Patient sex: F
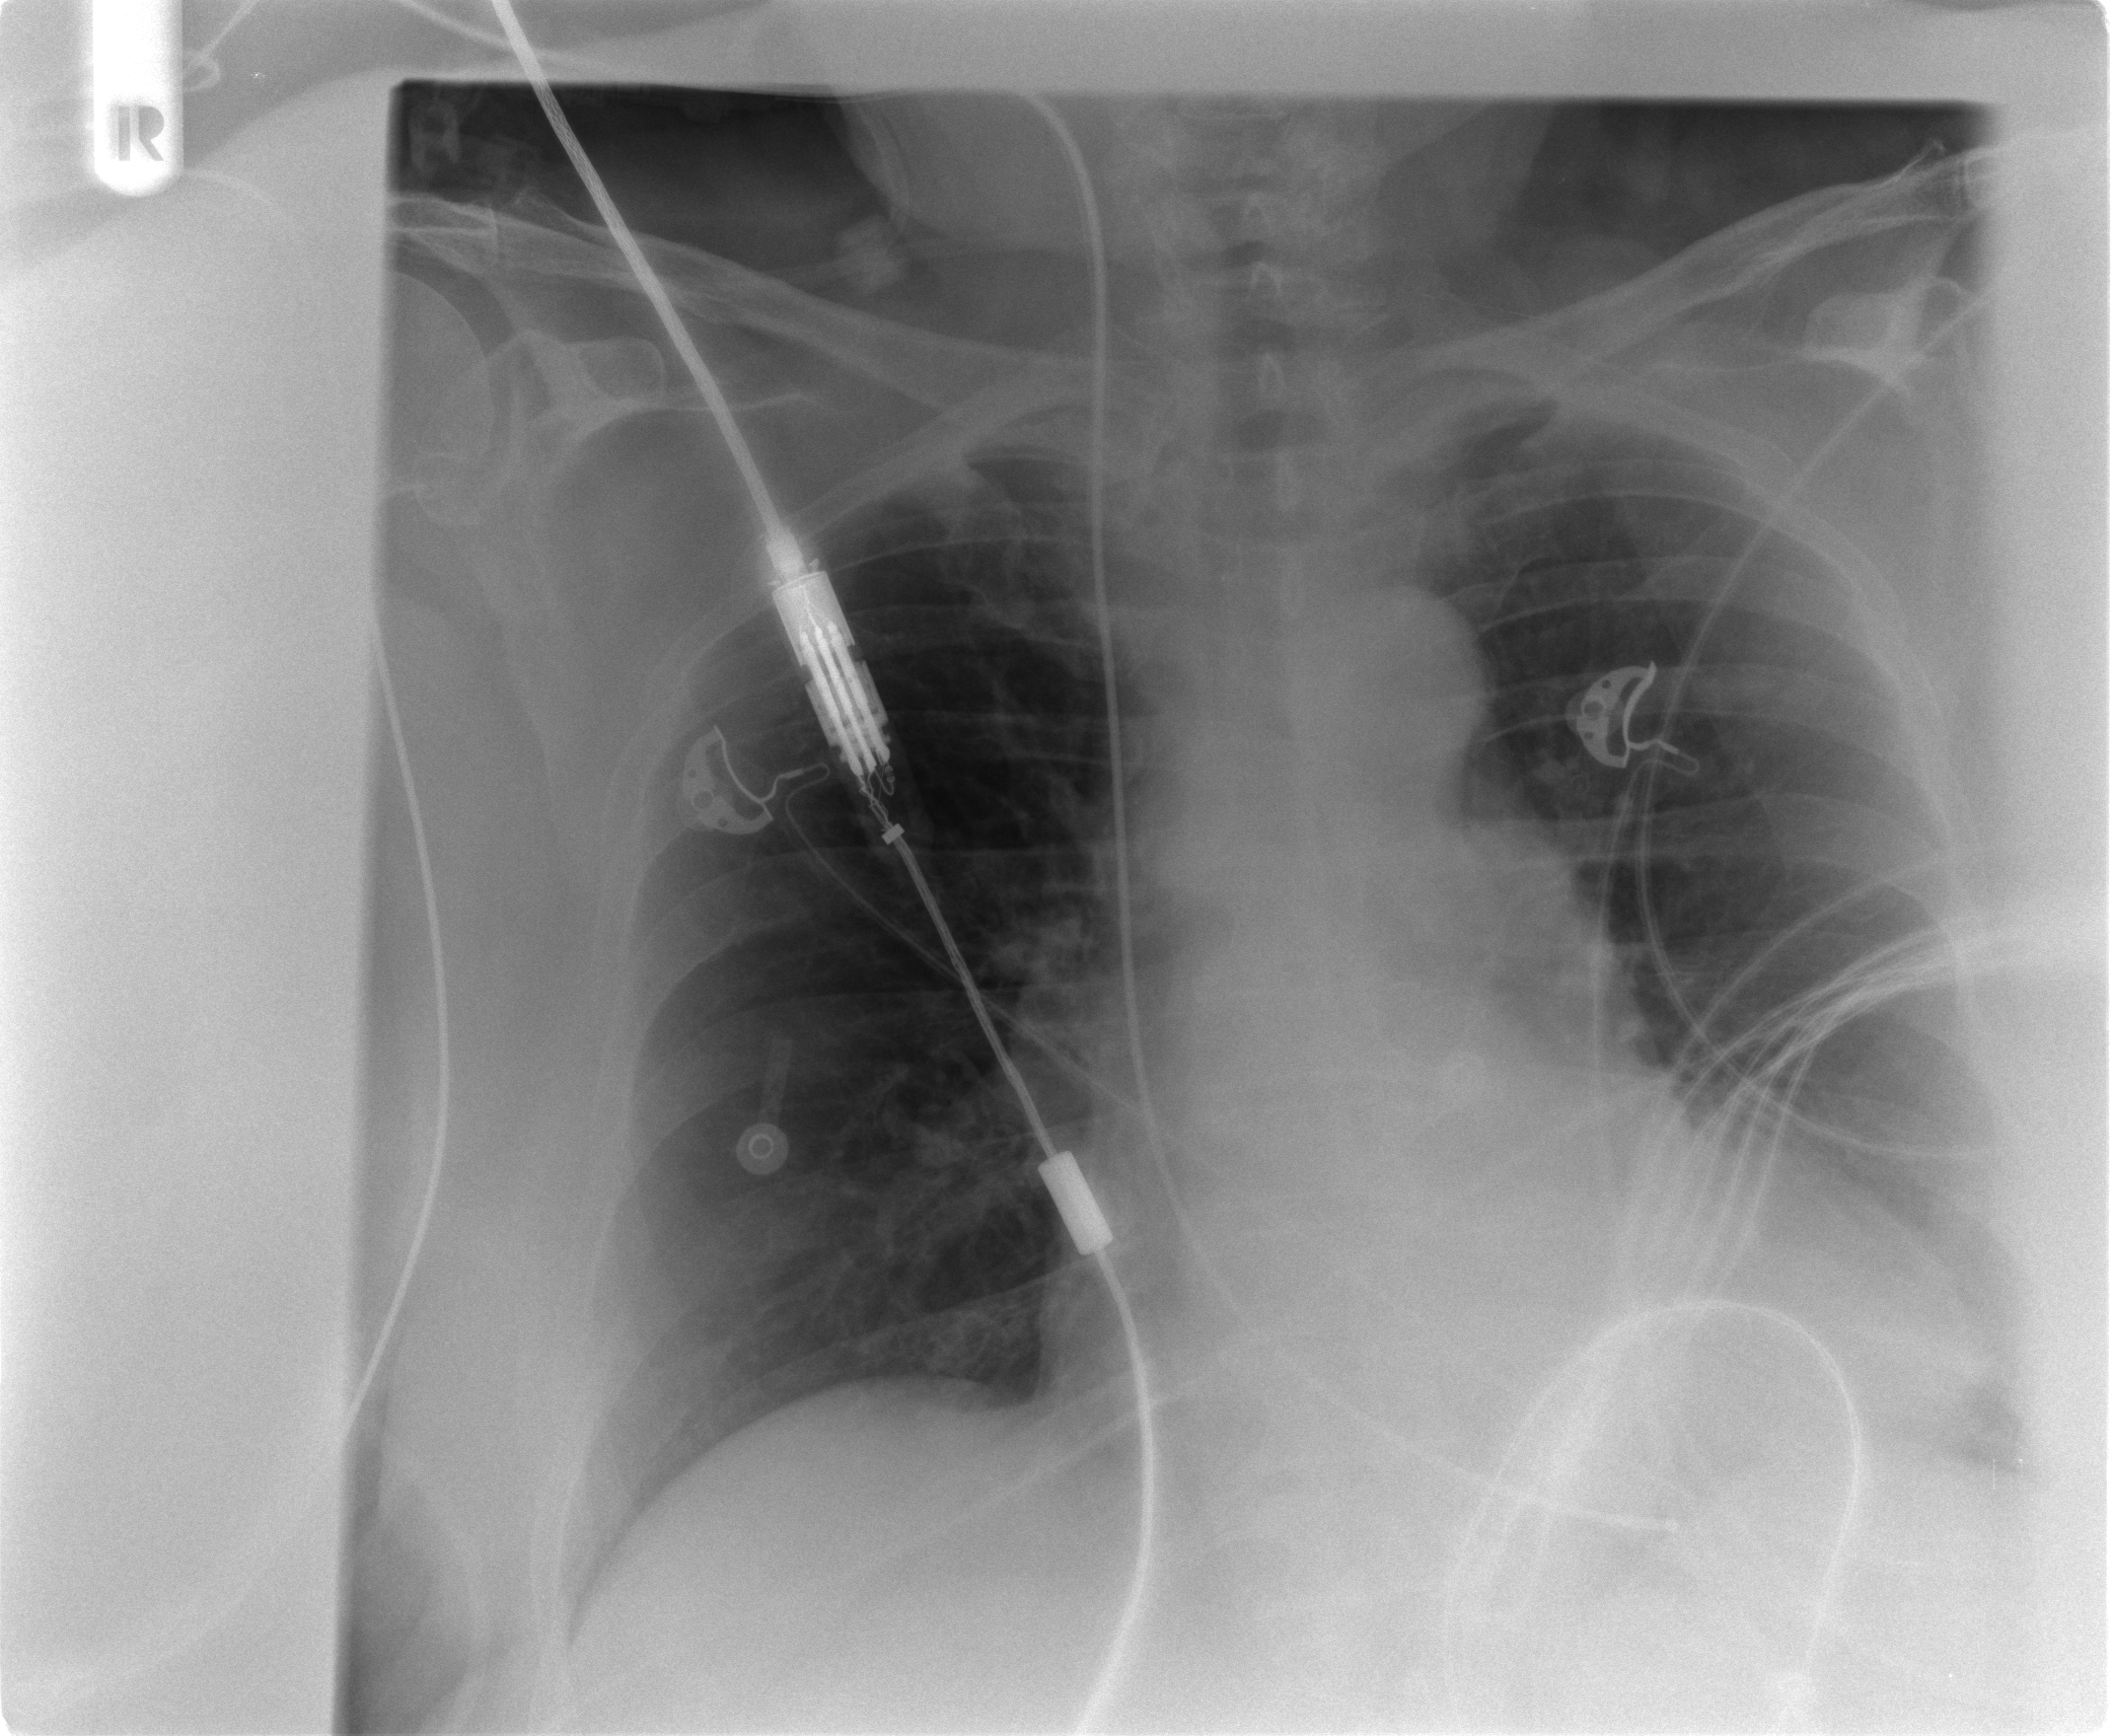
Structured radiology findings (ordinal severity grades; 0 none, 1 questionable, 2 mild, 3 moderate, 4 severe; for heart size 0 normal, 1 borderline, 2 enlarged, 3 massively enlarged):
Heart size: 2
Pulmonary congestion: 2
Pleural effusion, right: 0
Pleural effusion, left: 2
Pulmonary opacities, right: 0
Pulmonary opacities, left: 0
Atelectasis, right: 0
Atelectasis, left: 2